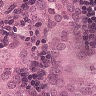
Metastatic tissue present: yes